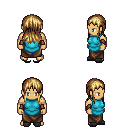
a pixel art fantasy rpg character, male body template, human, tanned skin, teal tunic, robe skirt, blonde unkempt hairstyle, leather bracers, gray slippers, four views (front, back, left, right), 2x2 character sprite sheet, small pixel art, hard edges, no anti-aliasing